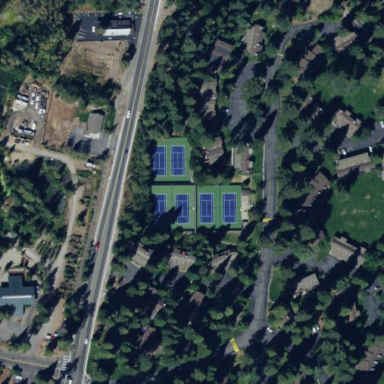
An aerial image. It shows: Tennis court on pitch.